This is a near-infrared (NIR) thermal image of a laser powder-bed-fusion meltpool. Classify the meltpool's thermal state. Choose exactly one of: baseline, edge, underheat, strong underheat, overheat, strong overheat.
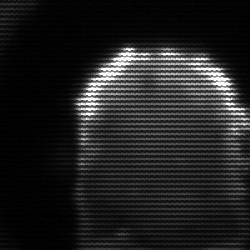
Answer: baseline